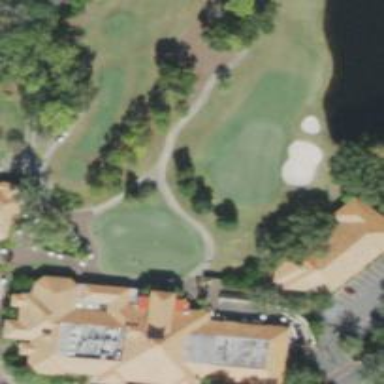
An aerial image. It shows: View of golf hole.